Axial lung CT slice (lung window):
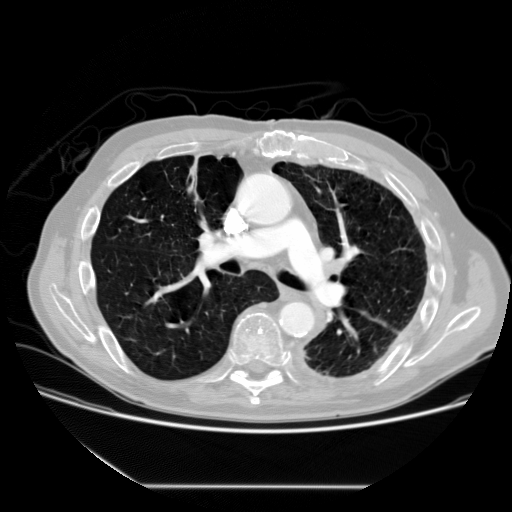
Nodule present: no